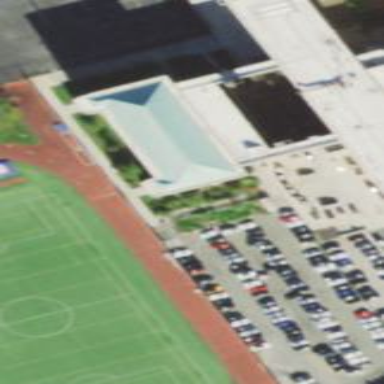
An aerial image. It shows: Parking area.